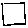
Label: square